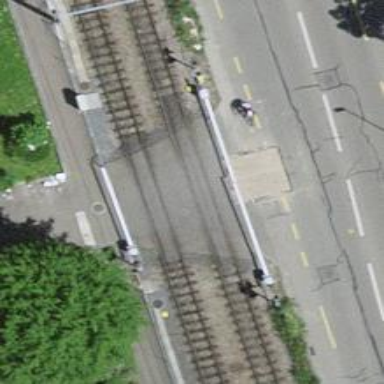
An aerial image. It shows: Level crossing along the railway.